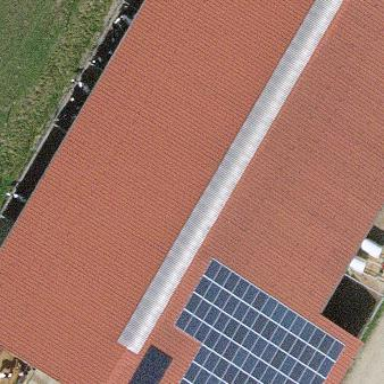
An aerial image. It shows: Cowshed building.